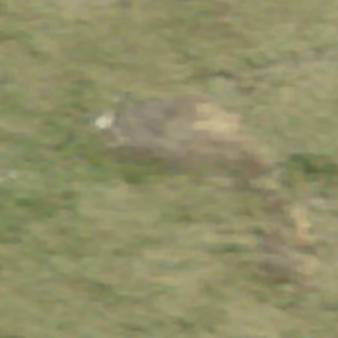
Label: other